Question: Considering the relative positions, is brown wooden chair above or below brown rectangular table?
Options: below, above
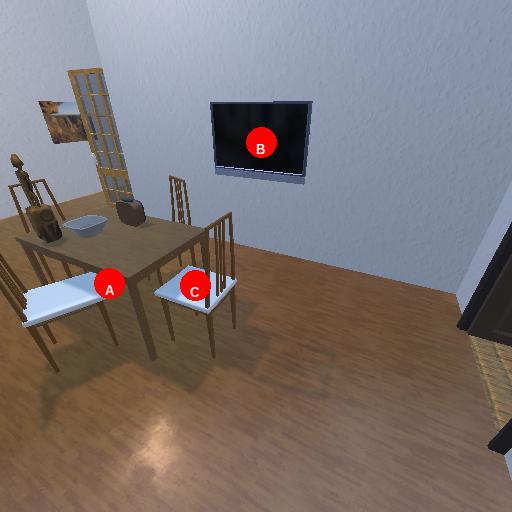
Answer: below